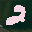
Label: 2